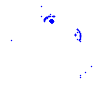
Particle: electron